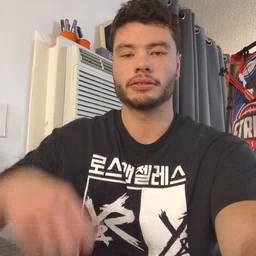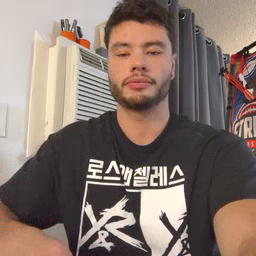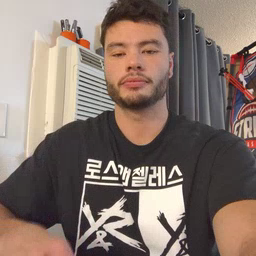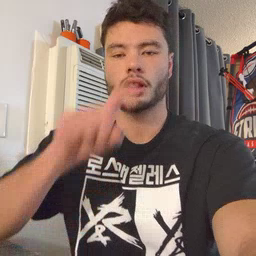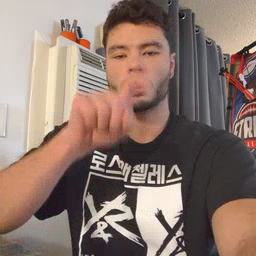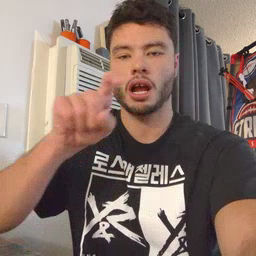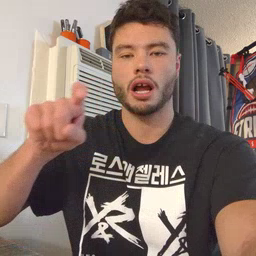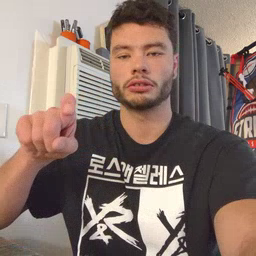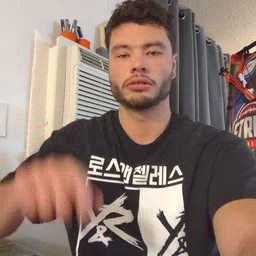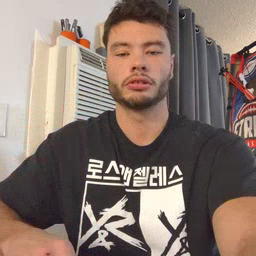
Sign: closet